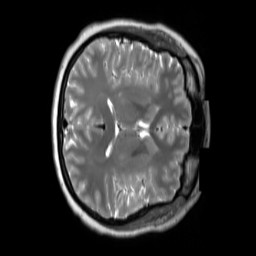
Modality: T2w
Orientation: axial
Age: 30
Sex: female
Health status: ill
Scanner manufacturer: siemens
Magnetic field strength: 3 T
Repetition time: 2.8 s
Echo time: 0.326 s